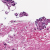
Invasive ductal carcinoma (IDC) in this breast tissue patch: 0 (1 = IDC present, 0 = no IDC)